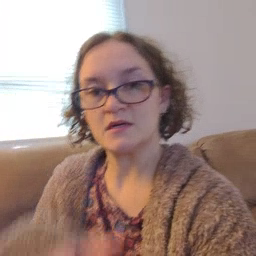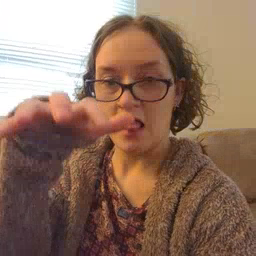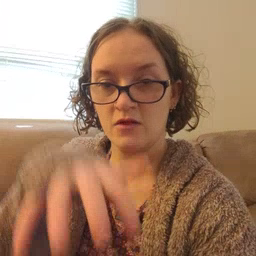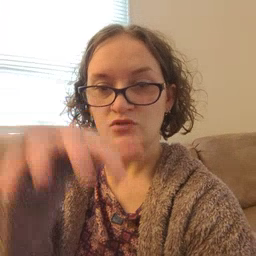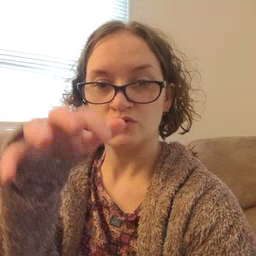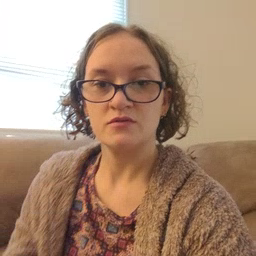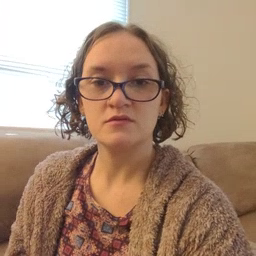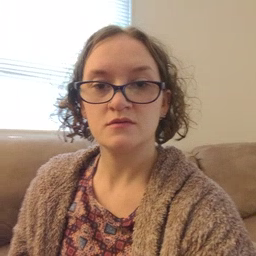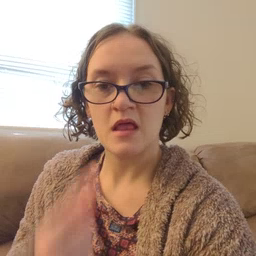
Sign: alligator